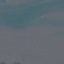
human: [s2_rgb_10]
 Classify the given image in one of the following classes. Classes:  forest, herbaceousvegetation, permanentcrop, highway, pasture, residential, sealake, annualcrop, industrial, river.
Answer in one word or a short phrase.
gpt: SeaLake